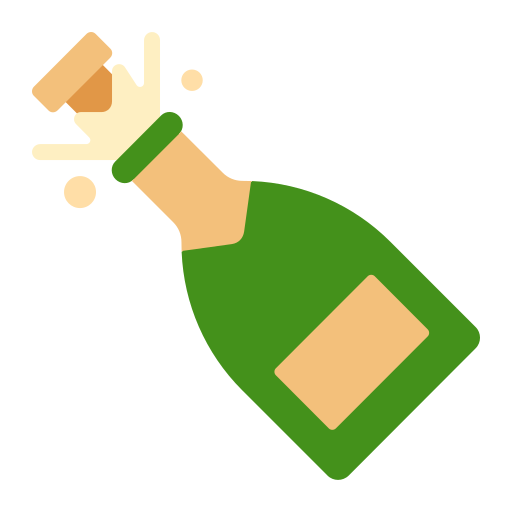
bottle with popping cork flat